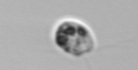
Label: Amoeba